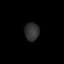
Tissue: prostate
Cell type: Myeloid cells
Senescence score: 0.732
Nuclear area (px): 252
Mean DAPI intensity: 49.885